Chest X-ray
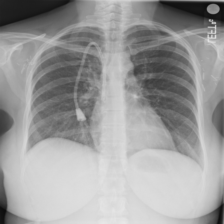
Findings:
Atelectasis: negative
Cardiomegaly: negative
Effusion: negative
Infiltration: negative
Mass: negative
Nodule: negative
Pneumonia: negative
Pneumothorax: negative
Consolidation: negative
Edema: negative
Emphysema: negative
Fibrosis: negative
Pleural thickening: negative
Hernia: negative